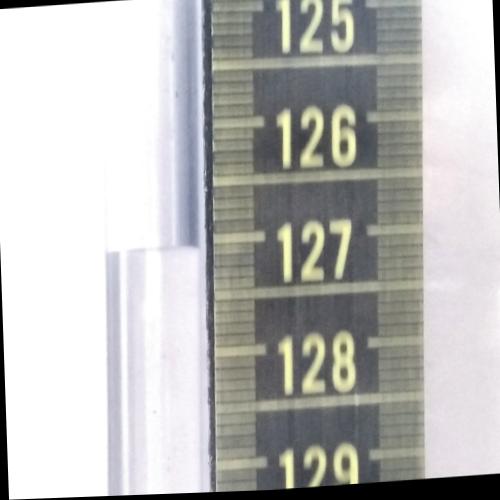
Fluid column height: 127.1 cm